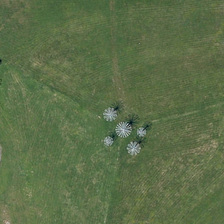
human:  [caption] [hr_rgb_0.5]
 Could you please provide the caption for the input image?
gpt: a road is next to a piece of green meadow .

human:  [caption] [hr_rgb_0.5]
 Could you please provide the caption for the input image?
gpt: a road is next to a piece of green meadow .

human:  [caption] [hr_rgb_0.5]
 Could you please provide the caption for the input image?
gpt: a road is next to a piece of green meadow .

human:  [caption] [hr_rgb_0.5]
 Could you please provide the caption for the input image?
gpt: a road is next to a piece of green meadow .

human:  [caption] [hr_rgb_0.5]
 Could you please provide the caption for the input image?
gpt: a road is next to a piece of green meadow .